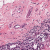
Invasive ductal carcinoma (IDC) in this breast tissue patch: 0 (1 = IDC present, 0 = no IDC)